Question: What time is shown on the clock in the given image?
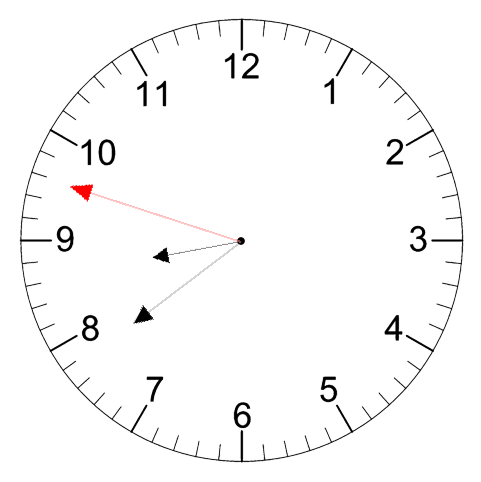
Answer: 08:38:48